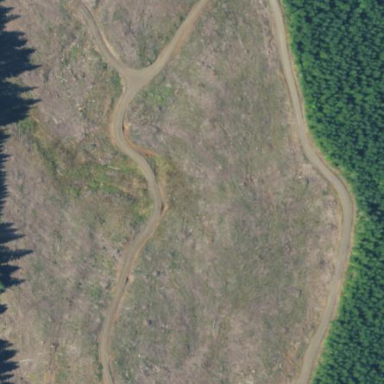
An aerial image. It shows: Clearcut area created by human activity.